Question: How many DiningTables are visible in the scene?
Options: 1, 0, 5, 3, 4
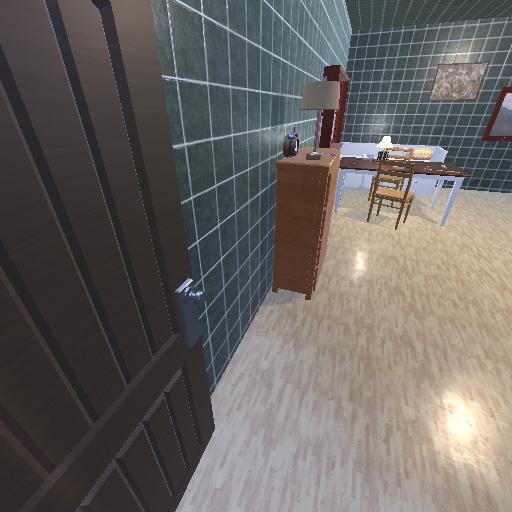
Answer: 1